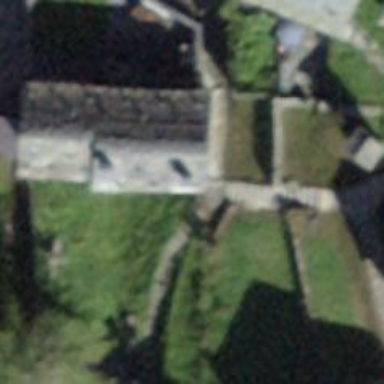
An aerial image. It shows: Set of cobblestone steps.